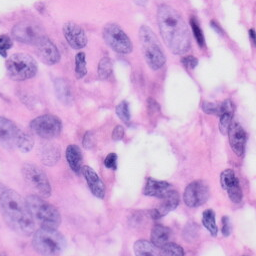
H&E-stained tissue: Skin